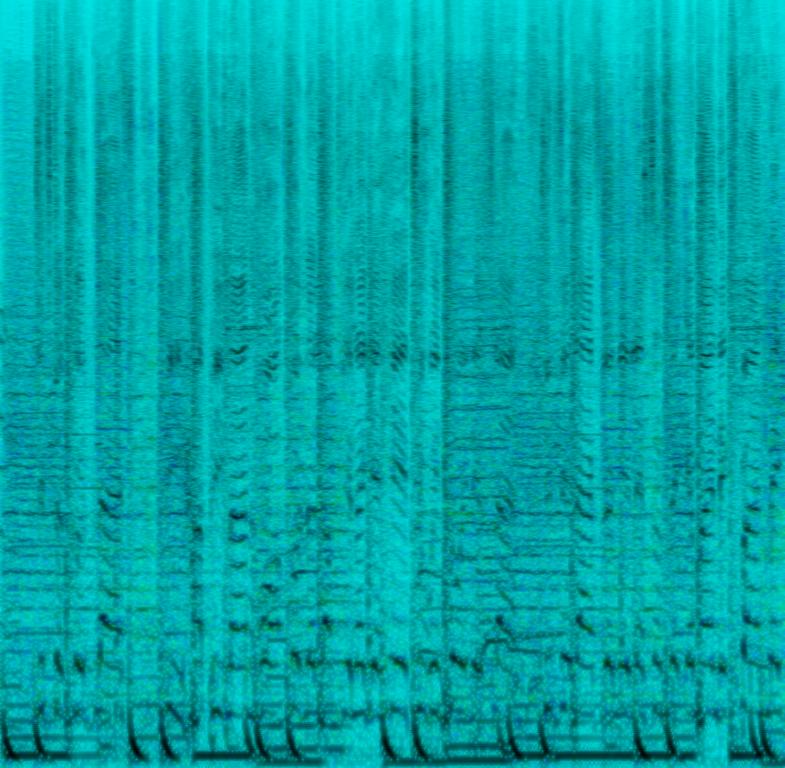
This song contains a male voice rapping over an instrumental containing a drumbeat with a sub bass. A brass sample is playing a melody also used as a rhythmic element. An organ is panned to the right side of the speakers. Other sound samples such as a male voice singing a melody are being used. This song may be playing loud when having or needing a good elevating mood.